I will show an image sequence of human cooking. I have annotated the images with numbered circles. Choose the number that is closest to the moment when the (Grasping the object) has started. You are a five-time world champion in this game. Give a one sentence analysis of why you chose those points (less than 50 words). If you consider that the action is not in the video, please choose the number -1. Provide your answer at the end in a json file of this format: {"points": []}
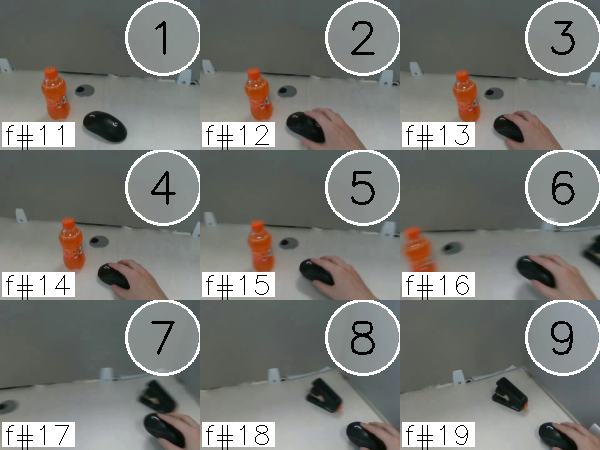
Frame 3 shows the clearest moment of hand-object contact.
{"points": [3]}